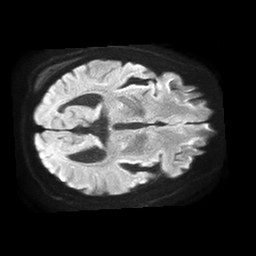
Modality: TRACE
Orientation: axial
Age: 69
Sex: male
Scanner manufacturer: philips
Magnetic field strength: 1.5 T
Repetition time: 4.6 s
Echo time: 0.08515 s